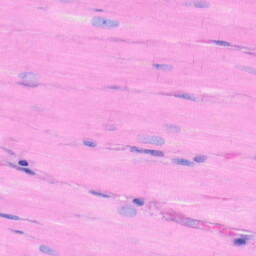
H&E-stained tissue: Heart